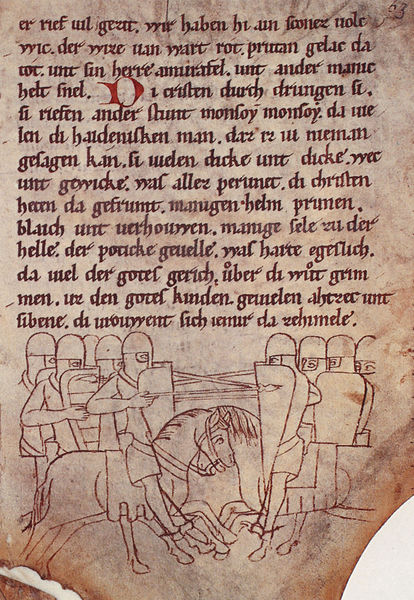
Titel: Heidelberger Handschrift (“Rolandslied” des Pfaffen Konrad)
Institution: Heidelberg, Universitätsbibliothek
Schlagwörter: angriff, feder, kampf, männer, zeichnung, rot, bild, pferd, pferde, reiter, hufe, mähne, sattel, zaumzeug, zügel, schrift, papier, krieg, schlacht, lanze, soldaten, deutsch, schild, buch, seite, illustration, text, waffen, soldat, initiale, helm, ritter, rüstung, buchseite, pergament, helme, gegner, mittelalter, lanzen, visier, speer, speere, satel, heere, miniatur, altdeutsch, handschrift, latein, schilde, sper, buchmalerei, codex, manuskript, tjost, mittelhochdeutsch, pagina, manuskel, nasenschutz